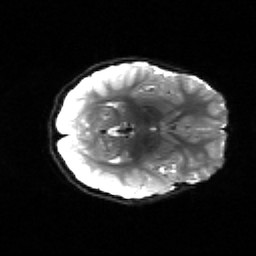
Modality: sbref
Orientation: axial
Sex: female
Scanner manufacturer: siemens
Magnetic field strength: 3 T
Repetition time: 5 s
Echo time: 0.071 s